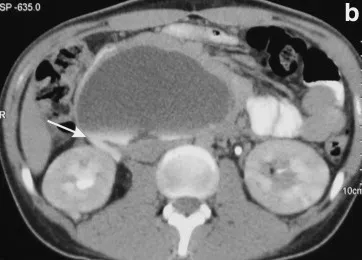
(b) Contrast leak from the pelviureteric junction. Arrow confirms the source of urinary leak.
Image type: radiology (ct)